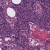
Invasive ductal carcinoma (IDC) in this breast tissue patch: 0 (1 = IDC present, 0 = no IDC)